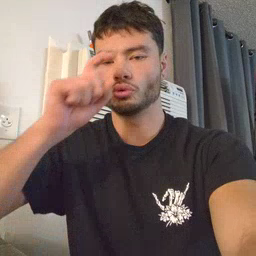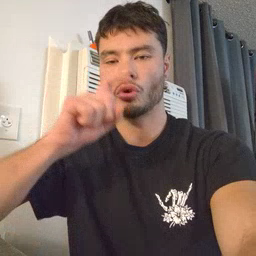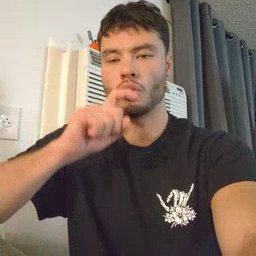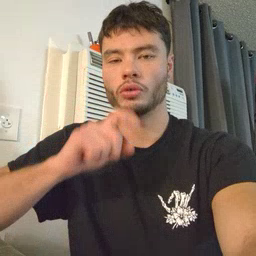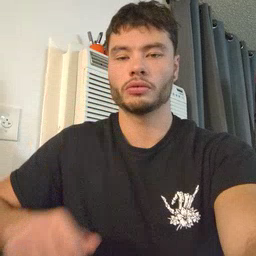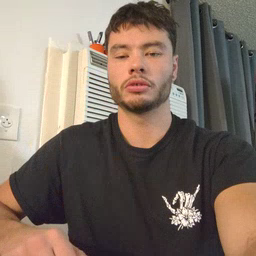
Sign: doll